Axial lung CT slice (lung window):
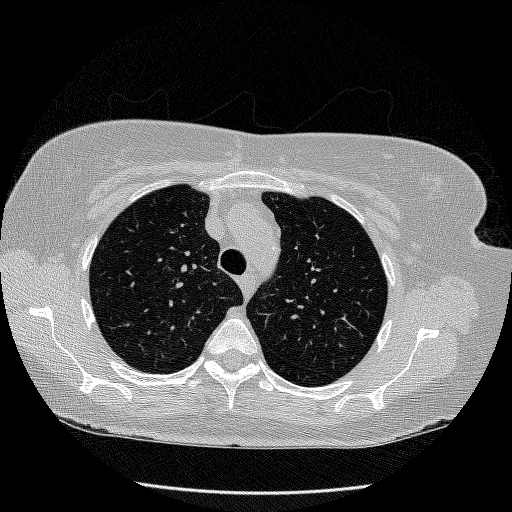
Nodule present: no